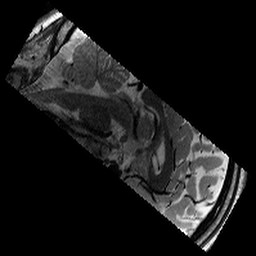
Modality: T2w
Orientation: sagittal
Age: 13
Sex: male
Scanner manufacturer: siemens
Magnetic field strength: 3 T
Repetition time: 9.23 s
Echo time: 0.067 s